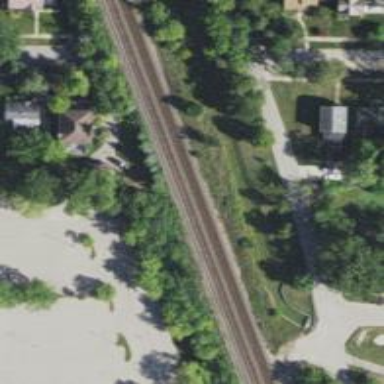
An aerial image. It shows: Disused railway spur line.